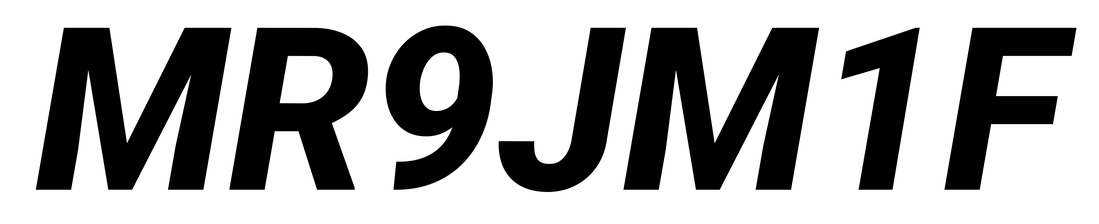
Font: Roboto-Italic_ExtraBold_Italic